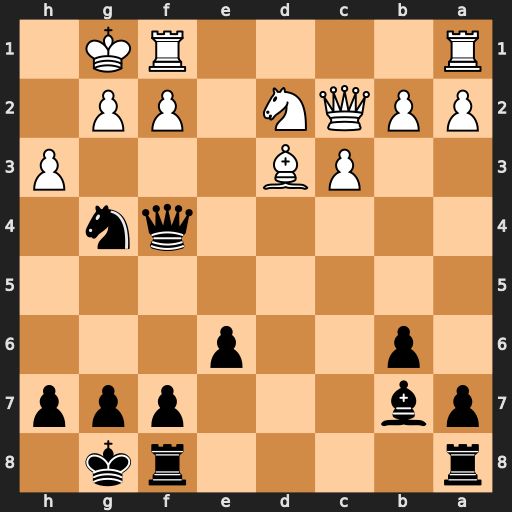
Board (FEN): r4rk1/pb3ppp/1p2p3/8/5qn1/2PB3P/PPQN1PP1/R4RK1
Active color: b
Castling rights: -
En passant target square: -
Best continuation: Qh2#